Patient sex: M
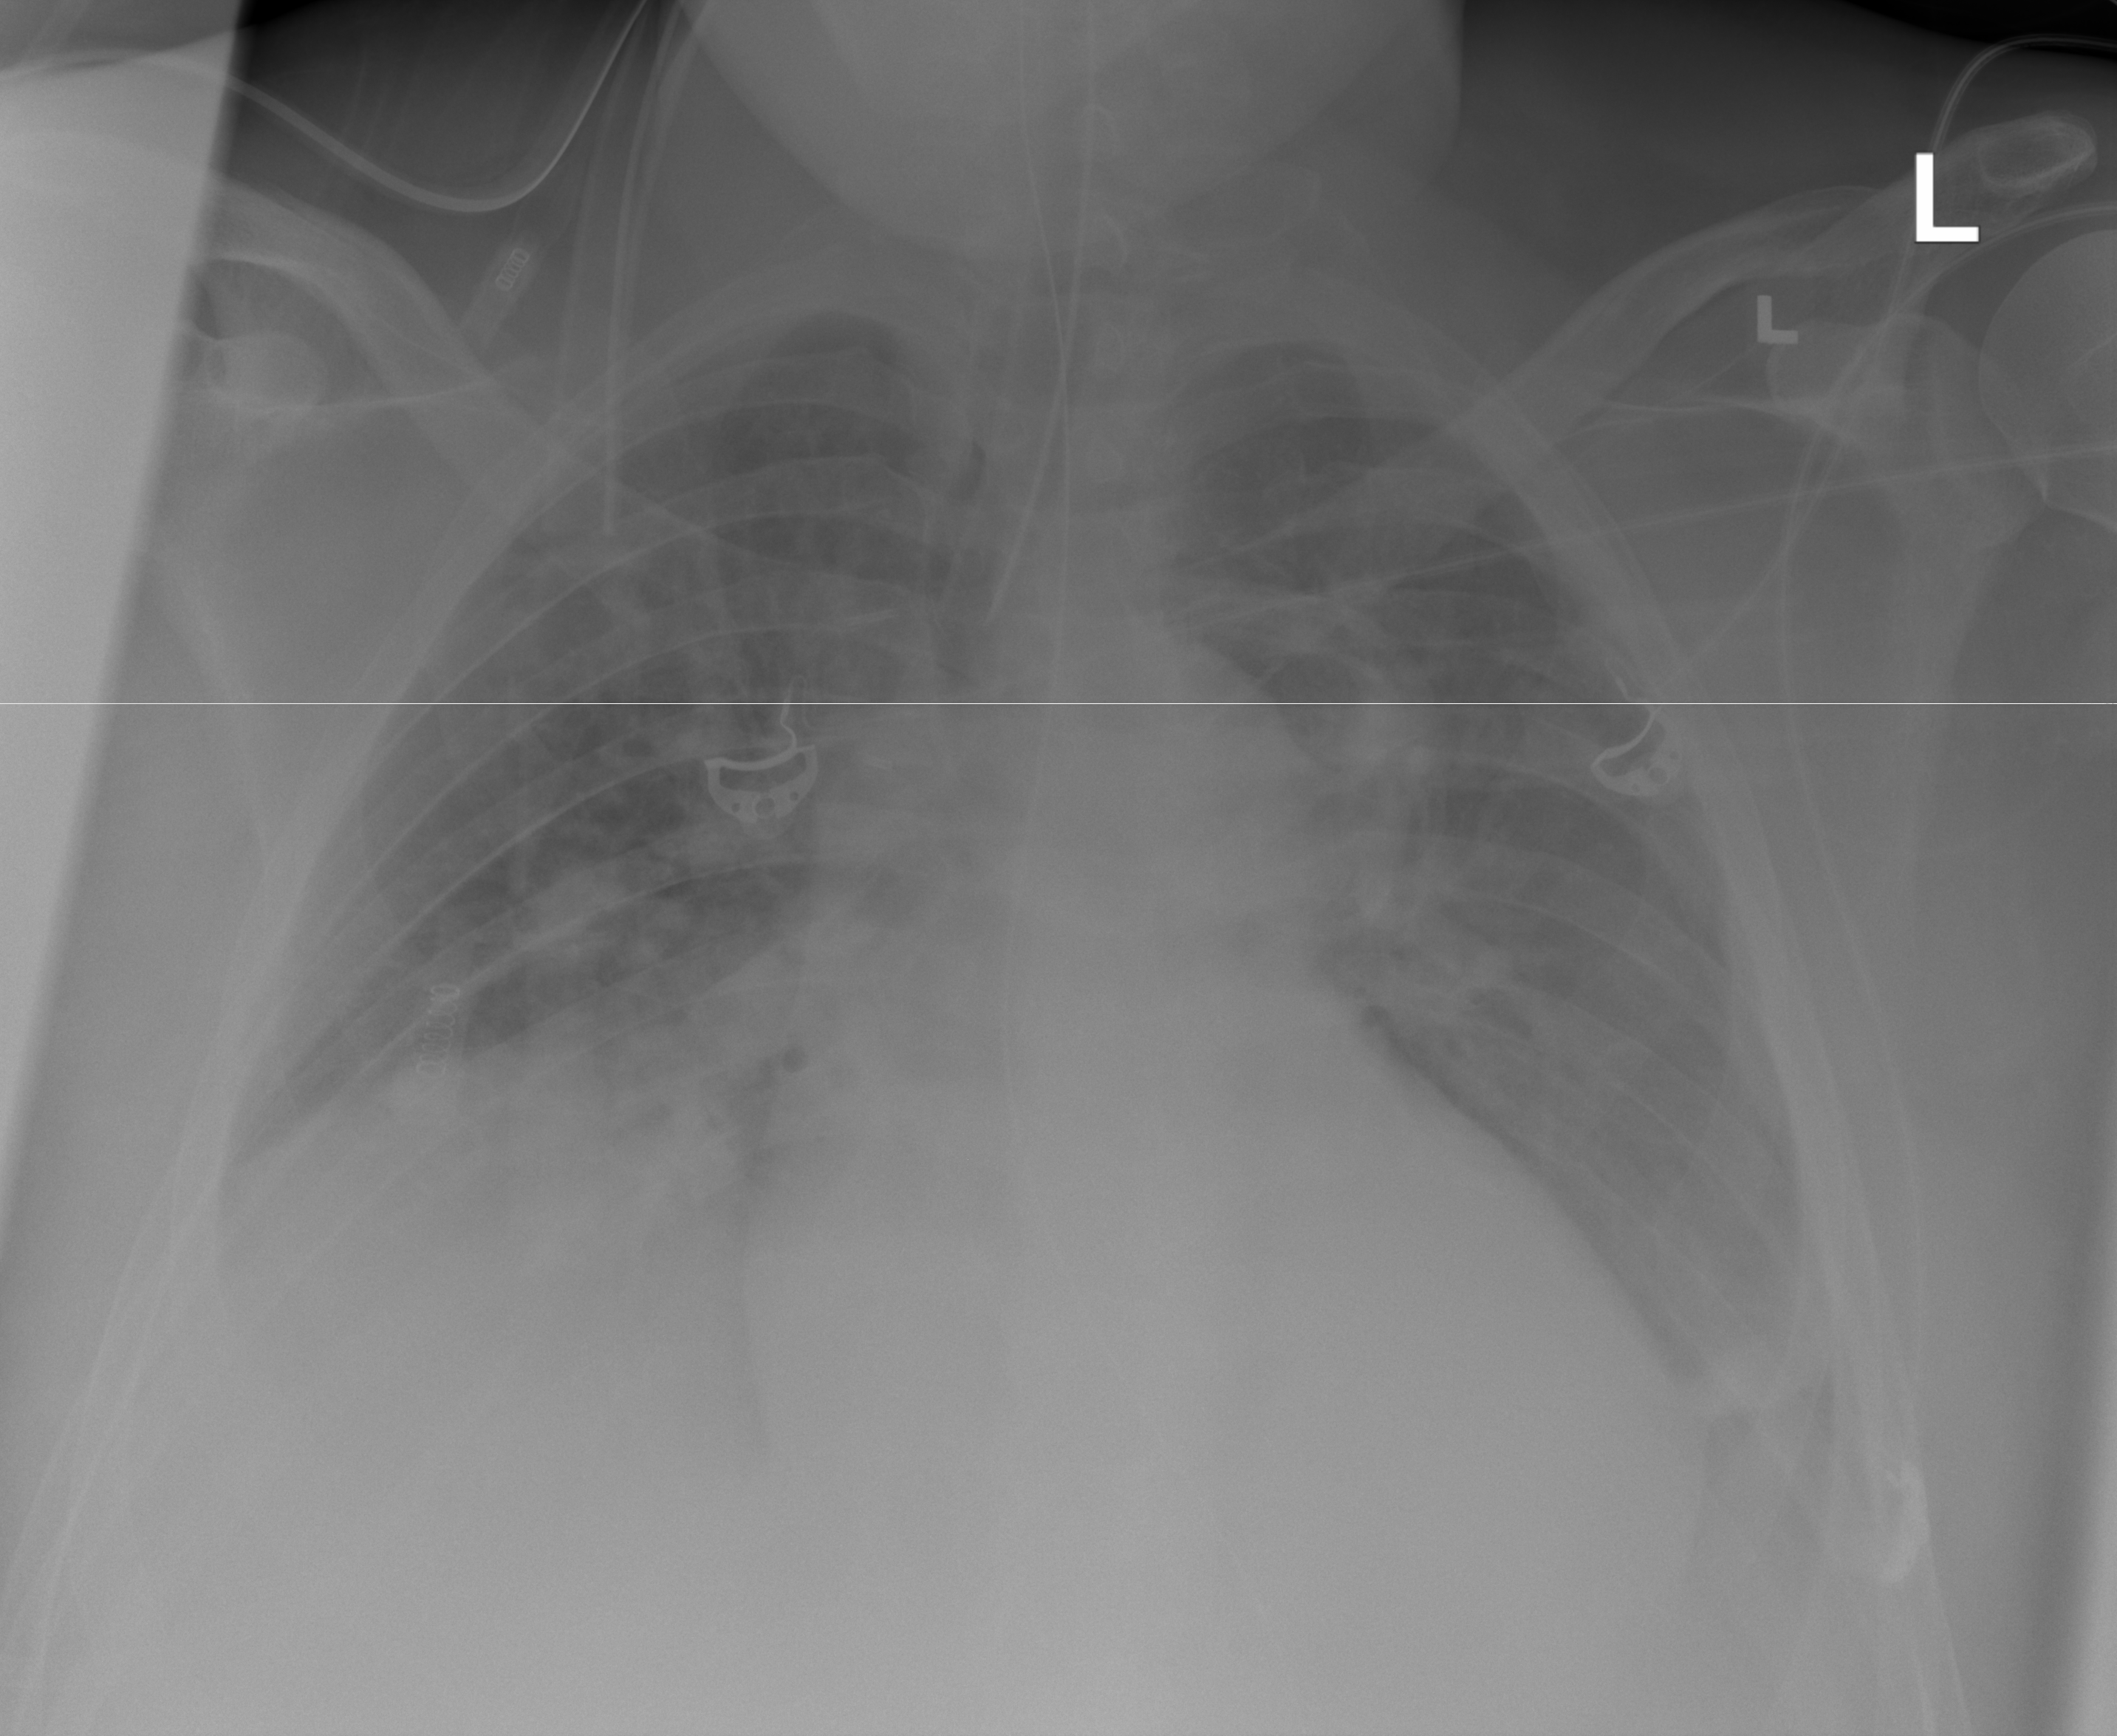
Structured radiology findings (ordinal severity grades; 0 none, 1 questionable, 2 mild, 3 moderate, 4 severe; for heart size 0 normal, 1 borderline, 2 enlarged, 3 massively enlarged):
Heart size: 1
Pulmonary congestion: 2
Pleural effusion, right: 3
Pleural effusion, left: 3
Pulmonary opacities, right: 0
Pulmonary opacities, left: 0
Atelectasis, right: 3
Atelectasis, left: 3